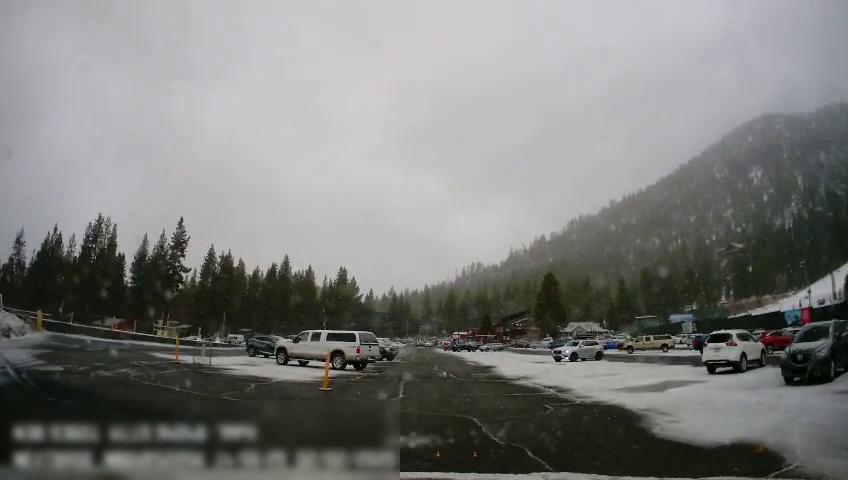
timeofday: Day
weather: Snowy
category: Vehicles | Truck
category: Vehicles | Car
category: Vehicles | Car
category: Vehicles | Car
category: Vehicles | SUV
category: Vehicles | Truck
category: Vehicles | Car
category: Vehicles | Truck
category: Vehicles | Truck
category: Vehicles | Car
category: Vehicles | SUV
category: Drivable Space